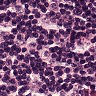
Metastatic tissue present: no